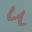
Label: 4